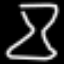
Label: hourglass